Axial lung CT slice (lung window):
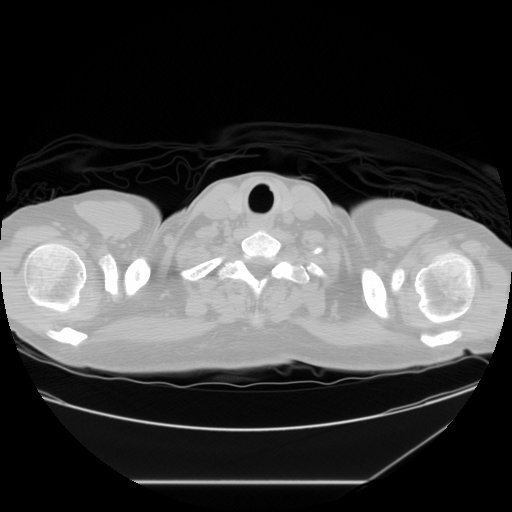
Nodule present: no